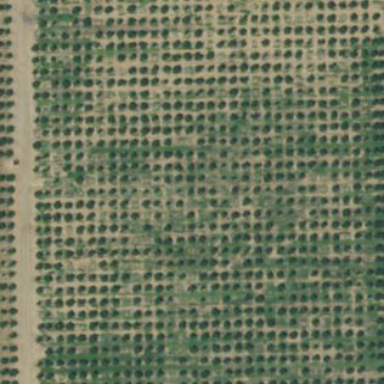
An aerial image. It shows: Orchard.